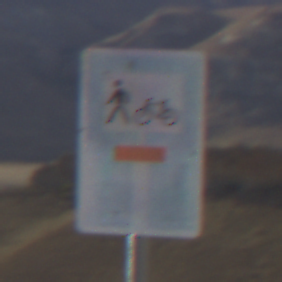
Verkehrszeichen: SackgasseRadverkehrFussgaengerDurchlaessig
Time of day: MorningAfternoon
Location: Outdoor (Nature)
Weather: PartlyCloudy
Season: NotSpecified
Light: Natural